Current action and preconditions to check: trajectory_clear

Your task: For each precondition in the list above, predict whether it will hold at this action.

Consider the current scene as observed from the mobile robot's camera, and analyze the predicted future states of all dynamic agents (e.g., people, animals, vehicles, or any moving entities) within the NEXT SECOND.

IMPORTANT: Only answer "very likely" if you are absolutely certain—based on strong, clear evidence—that a dynamic agent will violate the precondition in the predicted future state. Do NOT answer "very likely" for unlikely, ambiguous, or low-probability risks.

Ask yourself for each precondition: Is there a high probability, with clear and convincing evidence, that the predicted future states of any dynamic agent will interfere with the predicted future state of the currently executing action within the NEXT SECOND, causing that precondition to fail?

Assess the risk level based on these predictions. Use "likely" or "very likely" if motions create a clear risk of interference.

Use "neutral" or "improbable" if agents are nearby but their predicted paths are clearly diverging or non-conflicting.

Failure Risk Categories: "very improbable", "improbable", "neutral", "likely", "very likely"

Answer Format: Output ONLY the probability_of_failure value from these categories: "very improbable", "improbable", "neutral", "likely", "very likely"

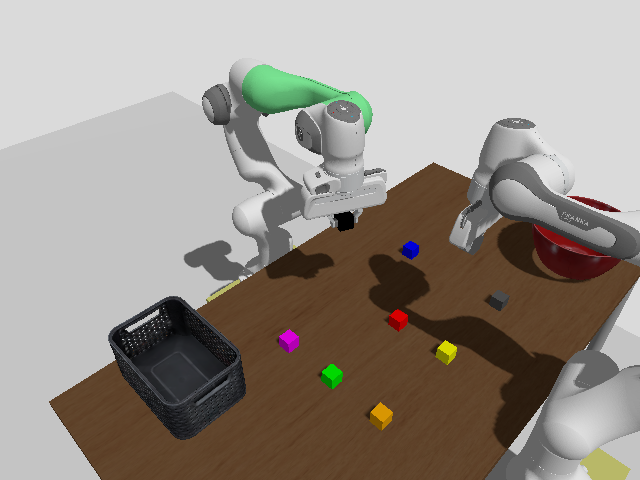

Answer: very improbable